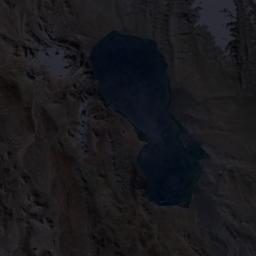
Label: lake